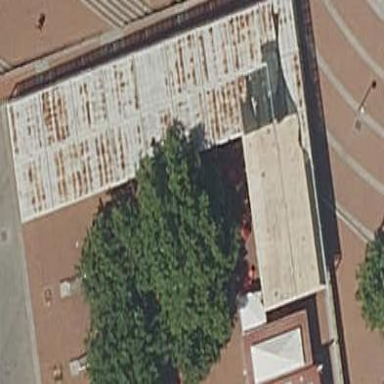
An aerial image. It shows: View of roof of building.